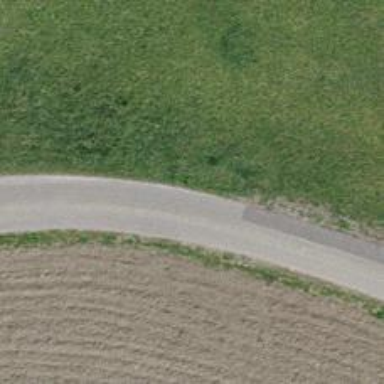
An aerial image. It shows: Asphalt track with grade 1 tracktype.